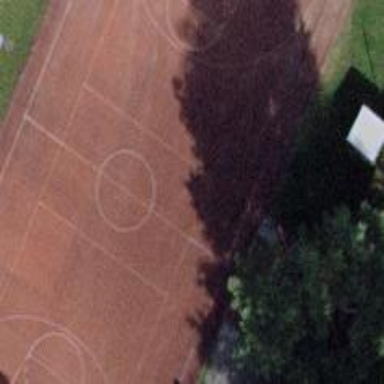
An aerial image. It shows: Basketball court on pitch.